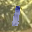
Label: 1